Question: I'm trying to emulate a special effect of Instagram with CSS. In Instagram, clicking on a group of photos will make each photo grow and fly away from their original position.

Currently, I only know how to do the growing part. I don't know how to make them 'translate' starting from their original point.
'''
<div id="photoSet">
<img src="1.jpg" />
<img src="2.jpg" />
<img src="3.jpg" />
</div>
'''
'''
@-moz-keyframes fly {
from {
-moz-transform: scale(0.5);
}
to {
-moz-transform: scale(1.0);
}
}
img {
-moz-animation: fly 1s;
}
'''
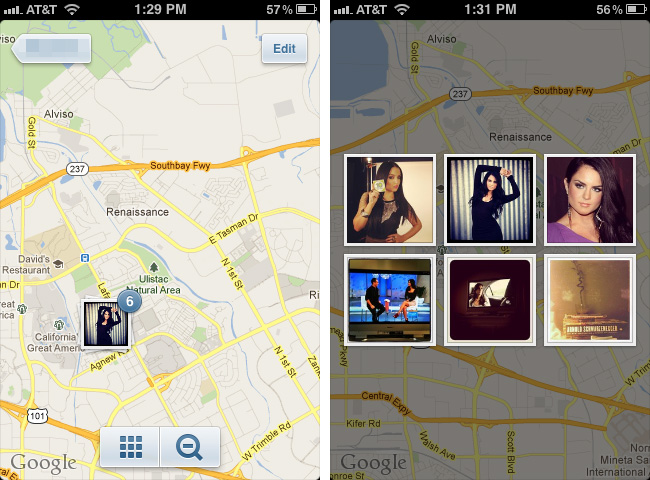
Answer: In this case, you'll want to animate the 'left' and 'top' properties. The unfortunate piece of this is that you'll need to have one class/selector for each item you're planning to transition, along with a separate. You can then set 'transition: left 0.2s, top 0.2s;' for the general selector. Just change the className of each to invoke the transition:
'''
.photo {
transition: left 0.2s, top 0.2s;
position: absolute;
left: 0;
top: 0;
}
.photo.photo1 { left: 0; top: 0; }
.photo.photo2 { left: 50px; top: 0; }
.photo.photo3 { left: 100px; top: 0; }
/* etc */
.photo.photo6 { left: 100px; top: 50px; }
'''
There is a downside to this, which is that some rendering engines don't hardware accelerate left/top transitions.